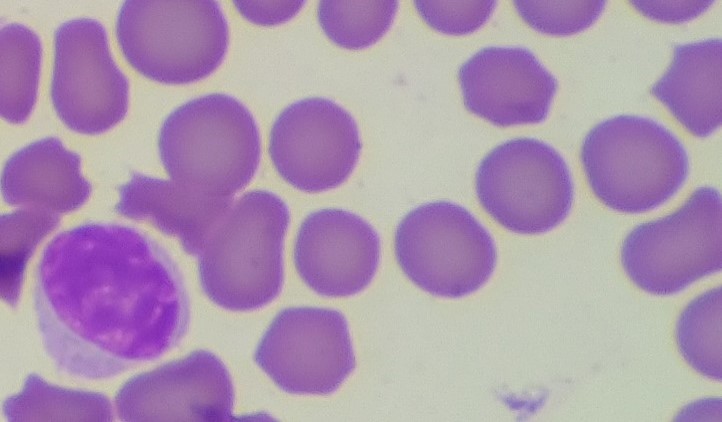
White blood cell type: Lymphocyte